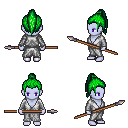
a pixel art fantasy rpg character, female body template, dark elf, purple skin, white robe, gold greaves, green long topknot hairstyle, spear, four views (front, back, left, right), 2x2 character sprite sheet, small pixel art, hard edges, no anti-aliasing